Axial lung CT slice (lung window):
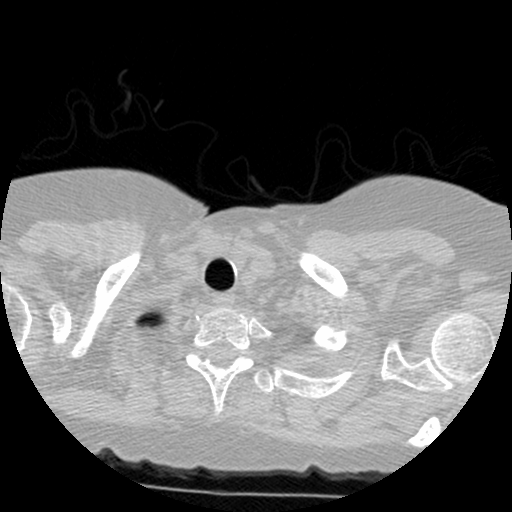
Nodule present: no